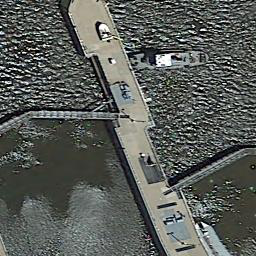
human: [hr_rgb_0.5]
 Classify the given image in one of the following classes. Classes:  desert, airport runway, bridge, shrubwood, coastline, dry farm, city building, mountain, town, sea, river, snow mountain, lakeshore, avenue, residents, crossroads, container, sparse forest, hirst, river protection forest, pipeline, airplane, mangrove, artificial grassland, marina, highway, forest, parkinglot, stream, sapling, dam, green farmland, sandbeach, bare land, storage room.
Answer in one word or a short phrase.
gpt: dam